A bearing vibration time series has been folded into this square grayscale image, one row per segment of consecutive samples. Classify the bearing condition as one of: normal, inner_race, outer_race, ball.
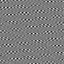
Answer: outer_race